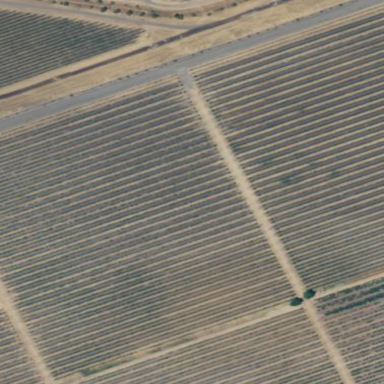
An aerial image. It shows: Vineyard growing grapes.